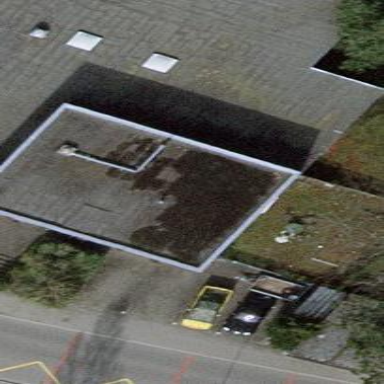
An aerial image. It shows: Shed.